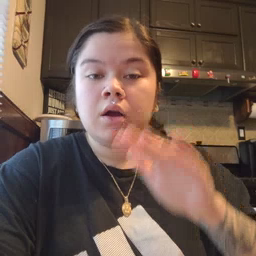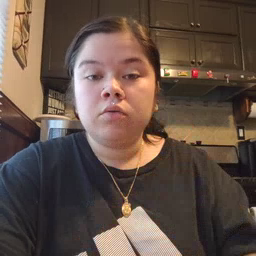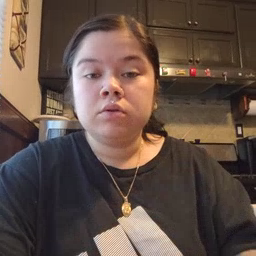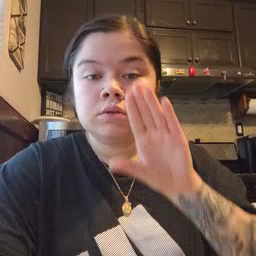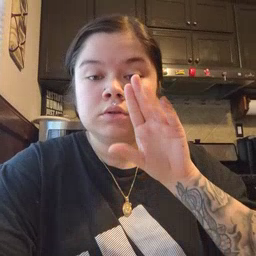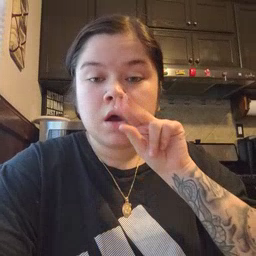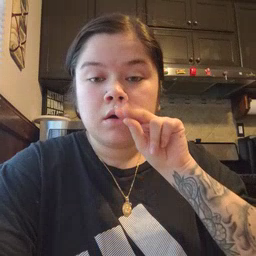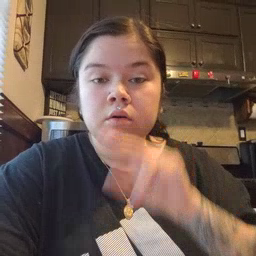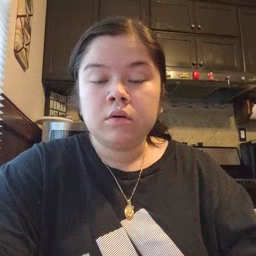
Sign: duck